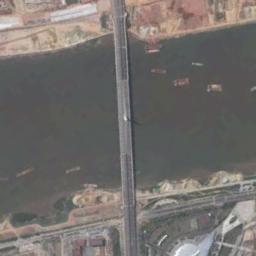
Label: bridge